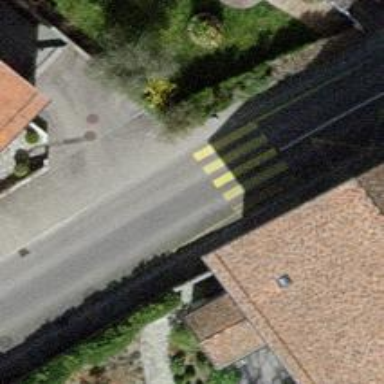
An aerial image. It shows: Marked zebra crossing on the road.